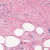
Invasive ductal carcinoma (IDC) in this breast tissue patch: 0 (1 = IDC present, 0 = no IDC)